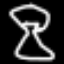
Label: hourglass